I will show an image sequence of human cooking. I have annotated the images with numbered circles. Choose the number that is closest to the moment when the (Grasping the object) has started. You are a five-time world champion in this game. Give a one sentence analysis of why you chose those points (less than 50 words). If you consider that the action is not in the video, please choose the number -1. Provide your answer at the end in a json file of this format: {"points": []}
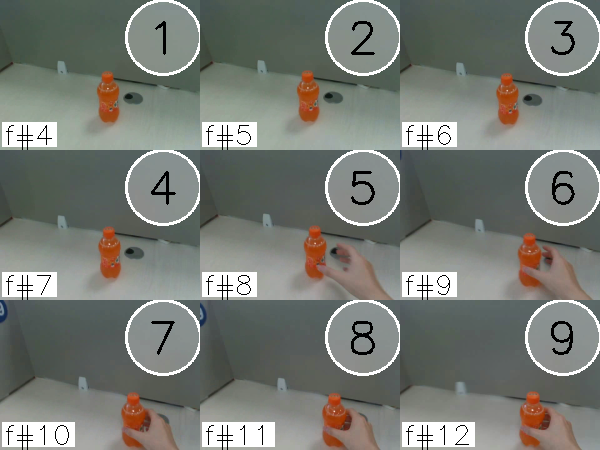
Frame 7 shows the clearest moment of hand-object contact.
{"points": [7]}